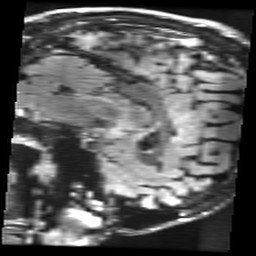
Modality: FLAIR
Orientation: sagittal
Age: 27
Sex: male
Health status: healthy
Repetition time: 12 s
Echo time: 0.09782 s